Interaction volume radius: 5 \u00c5
Interaction volume height: 25 \u00c5
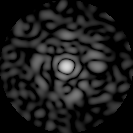
Disorder parameter: 0.8656